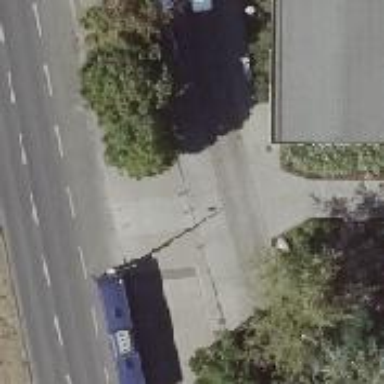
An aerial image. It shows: Footway.